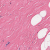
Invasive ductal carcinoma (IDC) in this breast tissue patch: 0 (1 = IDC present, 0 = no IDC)